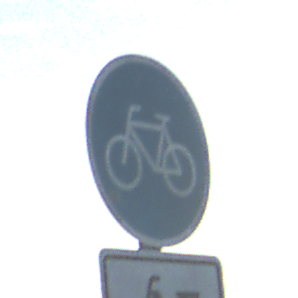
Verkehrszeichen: Radweg
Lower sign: EinspurigeFahrzeugeFrei2
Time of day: SunriseSunset
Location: Outdoor (RoadRail)
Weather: PartlyCloudy
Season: NotSpecified
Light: Natural